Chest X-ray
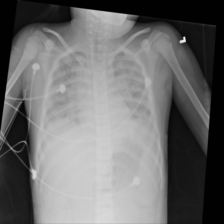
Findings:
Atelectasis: negative
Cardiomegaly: negative
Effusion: negative
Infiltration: negative
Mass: negative
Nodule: negative
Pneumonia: negative
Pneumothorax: negative
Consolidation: negative
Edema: negative
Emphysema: negative
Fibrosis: negative
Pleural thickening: negative
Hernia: negative